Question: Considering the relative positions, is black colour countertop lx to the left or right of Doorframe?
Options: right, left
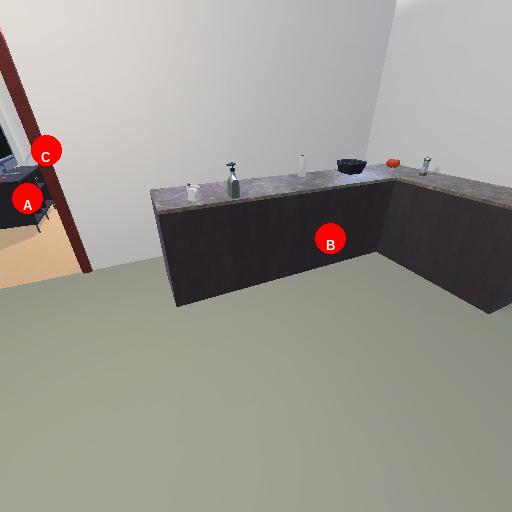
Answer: right